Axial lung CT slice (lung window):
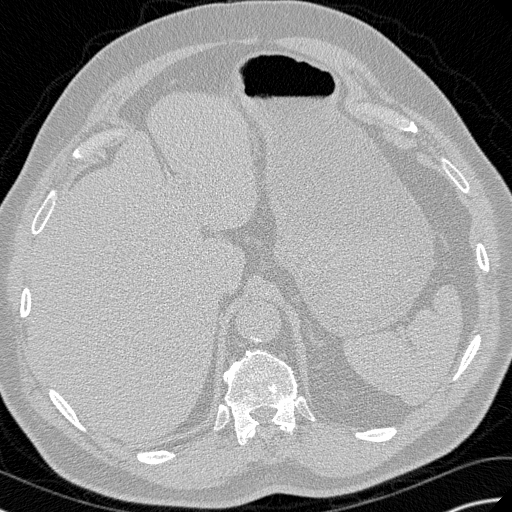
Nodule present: no